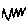
Label: zigzag